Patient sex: M
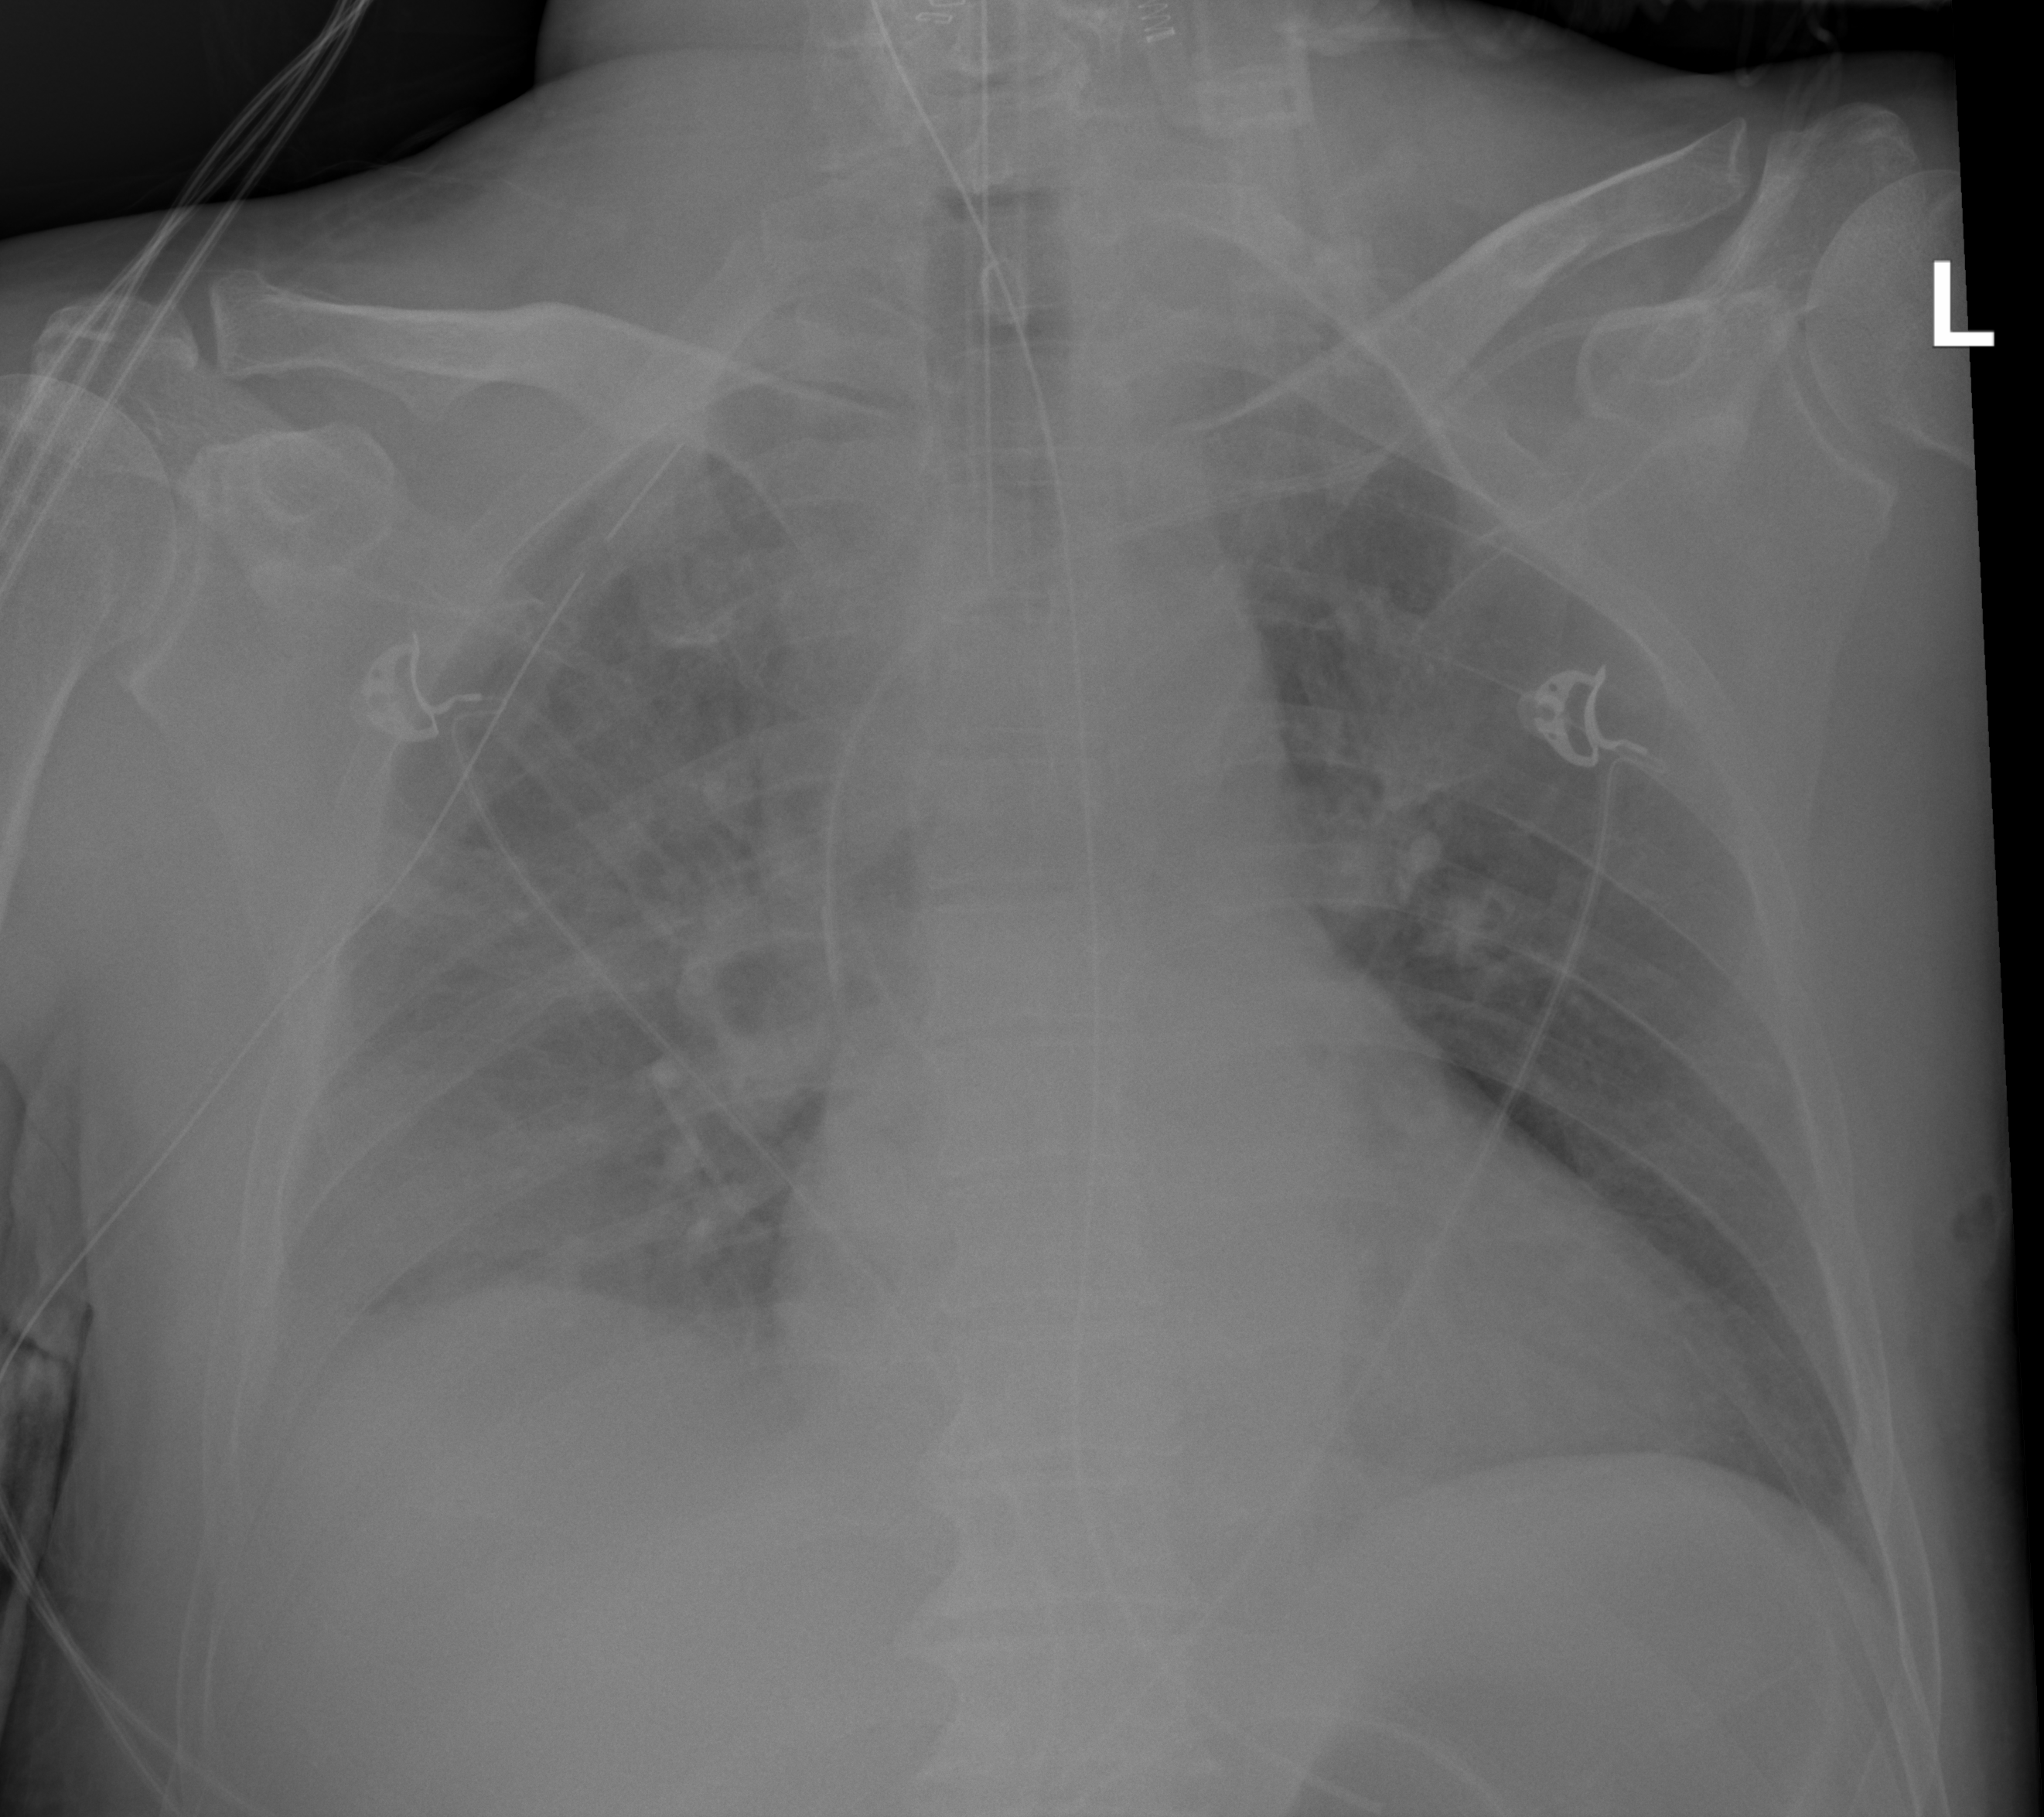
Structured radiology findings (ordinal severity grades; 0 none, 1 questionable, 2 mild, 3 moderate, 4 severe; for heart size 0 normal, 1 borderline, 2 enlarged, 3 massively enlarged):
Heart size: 2
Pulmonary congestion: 2
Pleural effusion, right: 2
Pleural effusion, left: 0
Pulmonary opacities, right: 3
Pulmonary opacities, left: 2
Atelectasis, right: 3
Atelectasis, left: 2